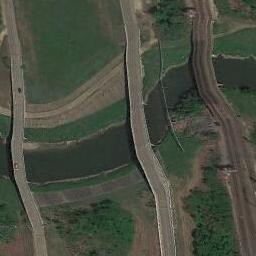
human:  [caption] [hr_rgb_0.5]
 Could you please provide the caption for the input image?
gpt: Both sides of the river are dense forests .

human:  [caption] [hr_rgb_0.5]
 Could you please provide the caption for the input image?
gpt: Three bridges are over the river next to the grass .

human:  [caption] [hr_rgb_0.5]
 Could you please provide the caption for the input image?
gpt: Three bridges built on a winding river and the flood bed of the river while some green plants on the flood bed .

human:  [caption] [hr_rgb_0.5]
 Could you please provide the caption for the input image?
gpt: Three parallel bridges connect the green areas on both sides of the turquoise water .

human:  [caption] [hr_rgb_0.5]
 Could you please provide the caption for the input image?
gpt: Many trees are around the bridges .